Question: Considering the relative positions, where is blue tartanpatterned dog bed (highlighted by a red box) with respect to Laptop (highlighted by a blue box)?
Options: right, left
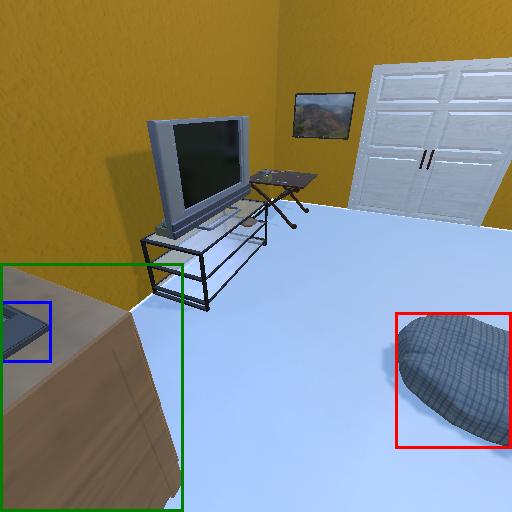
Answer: right